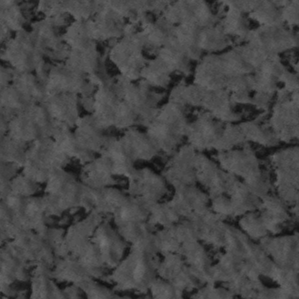
Label: frost